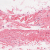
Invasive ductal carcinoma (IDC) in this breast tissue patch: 1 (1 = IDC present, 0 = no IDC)